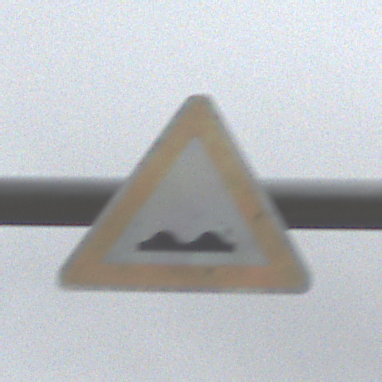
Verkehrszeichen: UnebeneFahrbahn
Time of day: Midday
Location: Outdoor (Nature)
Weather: Overcast
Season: NotSpecified
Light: Natural